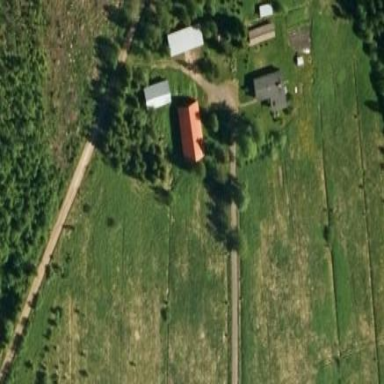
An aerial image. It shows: Farmyard area.